Question: 1. How to resize a divs when resizing textarea within it?
2. If I create two or more sticky and use ESC all sticky will be closed. How to set up the ESC to close only active pop-up?
3. How to keep alive sticky when page is refreshing?
I use this code to make a pop-up sticky note: <URL>
'''
<script type="text/javascript" src="https://code.jquery.com/jquery-1.7.2.js"></script>
<script type="text/javascript" src="https://code.jquery.com/ui/1.8.18/jquery-ui.js"></script>
<script>
$(document).ready(function(){
function limitTextareaLine(e) {
if(e.keyCode == 13 && $(this).val().split("
").length >= $(this).attr('rows')) {
return false;
}
}
$(function() {
$('textarea.limited').keydown(limitTextareaLine);
});
var x = "<div class='darkYellow'><div class='close'>X</div>Note<div class='lightYellow'><textarea maxlength='250' rows='8' cols='25' class='limited'></textarea></div></div>";
$('#click').click(function () {
$('#one').append('<div class="note">'+x+'</div>');
$( ".darkYellow" ).draggable();
$('.close').each(function(){
$('.close').click(function() {
$(this).parent().remove();
});
});
});
$('.darkYellow').live('click', function() {
$(this).addClass("index");
});
$('.darkYellow').live('blur', function() {
$(this).removeClass("index");
});
$(document).keyup(function(e) {
if (e.keyCode == 27) {
window.open(location, '_self', '');
openedWindow.close();
}
});
});
'''

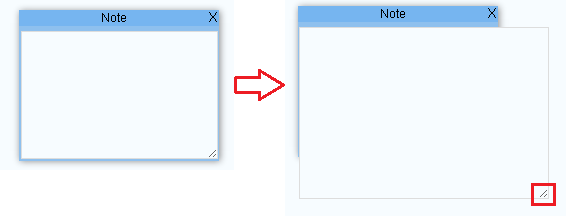
Answer: Change the fixed width and height to min-width and min-height like below.
And it should auto resize.
'''
*{
margin:auto;
padding:0;
}
.darkYellow {
position:absolute;
background-color: #76B5F0;
min-width:200px;
min-height:150px;
font-size:12px;
text-indent:1px;
-webkit-box-shadow: 1px 1px 10px #888888;
cursor:move
}
.lightYellow {
min-width:200px;
min-height:135px;
background-color: #8EC0EE;
margin-top:1px;
}
textarea {
background-color: #8EC0EE;
border: 0px;
}
.index {
z-index: 55;
}
.close {
width:7px;
height:7px;
padding:0;
line-height:2pt;
float:right;
margin-top:6px;
margin-right:4px;
font-size:14px;
cursor:pointer;
}
'''
also use a more up to date version of JQuery, I've updated you fiddle below.
<URL>